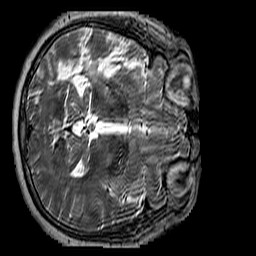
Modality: T2w
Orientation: axial
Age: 53
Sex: male
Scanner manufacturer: siemens
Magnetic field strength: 3 T
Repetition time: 3.2 s
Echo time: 0.212 s